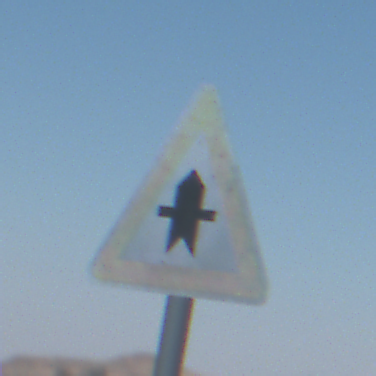
Verkehrszeichen: Vorfahrt
Umgebung: Outdoor, Nature
Tageszeit: Midday
Wetter: Clear
Licht: Natural
Jahreszeit: NotSpecified
Kontrast: HighContrast